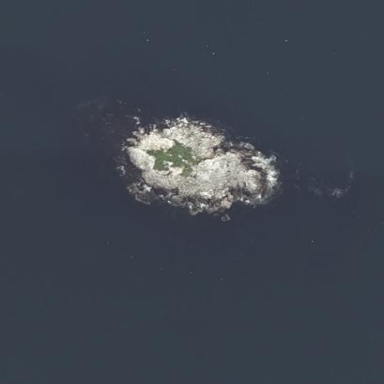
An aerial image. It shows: Islet located along the natural coastline.